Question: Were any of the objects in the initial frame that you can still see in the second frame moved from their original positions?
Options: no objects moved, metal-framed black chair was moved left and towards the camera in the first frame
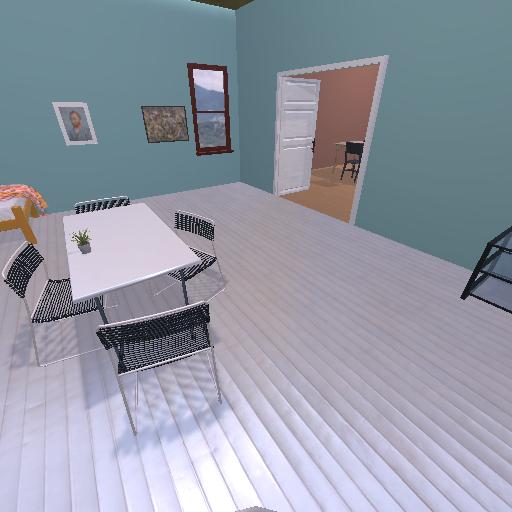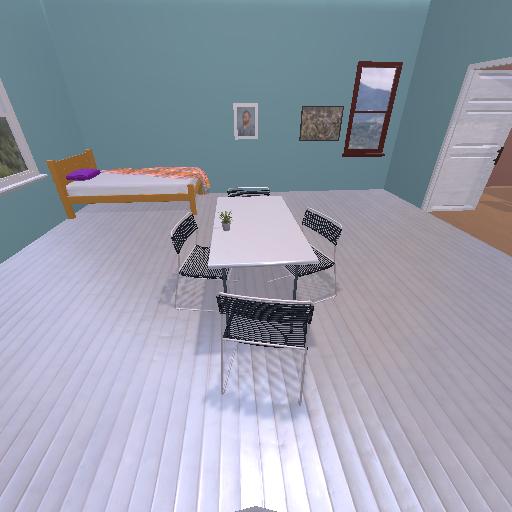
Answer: no objects moved